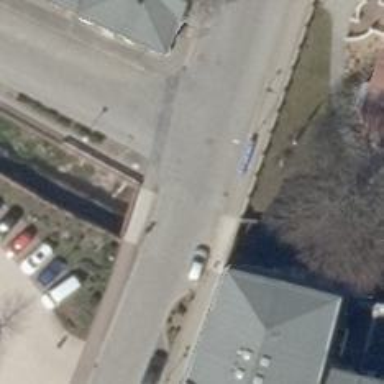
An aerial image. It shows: Residential road with sidewalks on both sides.